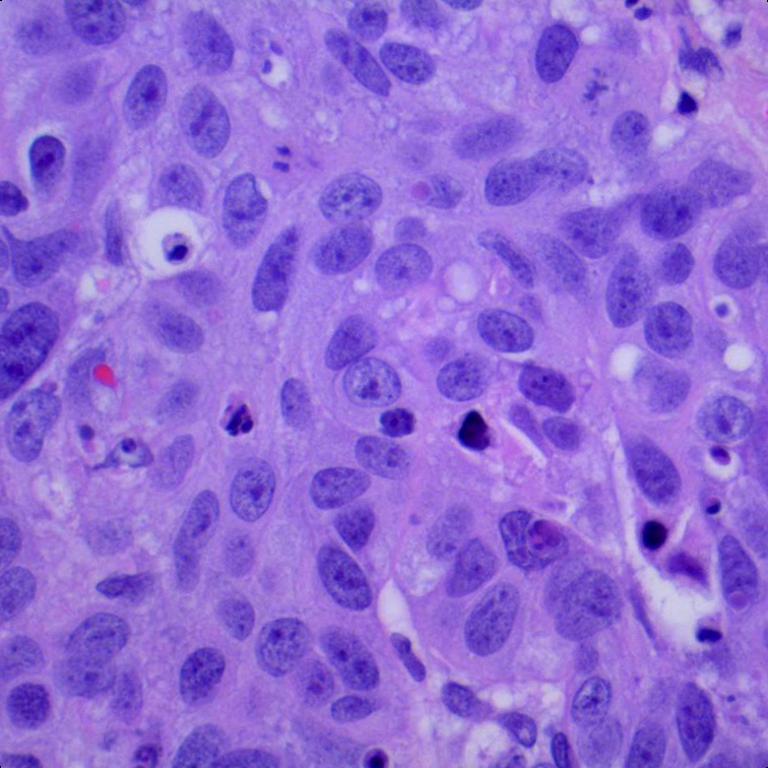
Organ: lung
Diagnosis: squamous carcinomas